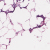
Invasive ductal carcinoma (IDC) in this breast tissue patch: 1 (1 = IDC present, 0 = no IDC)